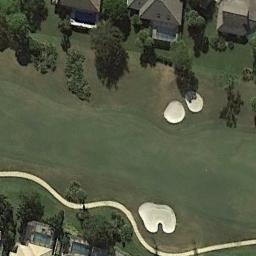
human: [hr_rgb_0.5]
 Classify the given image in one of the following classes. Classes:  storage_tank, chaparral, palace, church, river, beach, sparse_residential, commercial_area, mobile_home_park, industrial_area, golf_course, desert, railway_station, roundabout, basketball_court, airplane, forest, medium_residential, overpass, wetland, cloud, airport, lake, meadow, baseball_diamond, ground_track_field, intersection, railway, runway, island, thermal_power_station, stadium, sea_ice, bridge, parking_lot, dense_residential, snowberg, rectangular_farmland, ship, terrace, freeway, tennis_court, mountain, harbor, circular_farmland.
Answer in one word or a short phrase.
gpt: golf_course